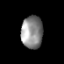
Tissue: prostate
Cell type: T cells
Senescence score: 0.3578
Nuclear area (px): 686
Mean DAPI intensity: 140.577